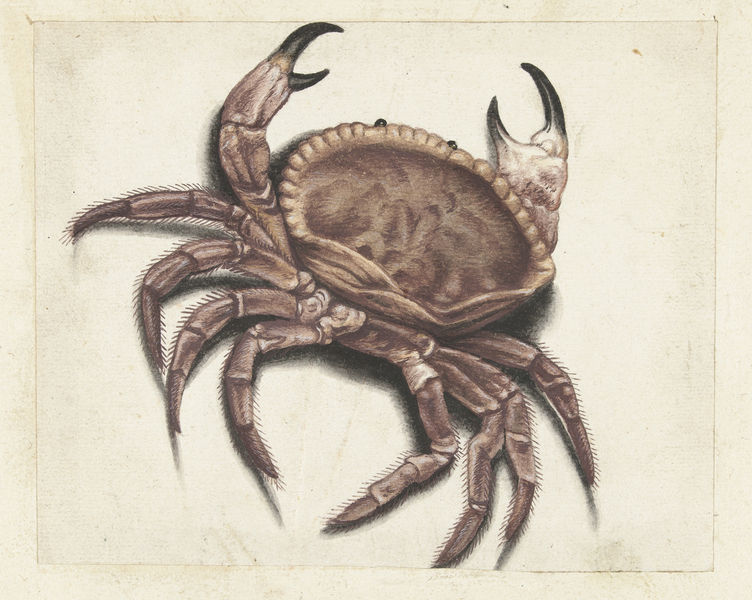
Titel: Zeekrab
Standort: Amsterdam
Institution: Rijksmuseum
Schlagwörter: schatten, braun, holz, zeichnung, tier, arme, augen, haare, füße, papier, krabbe, panzer, scheren, buch, brett, druck, leinwand, abbildung, krebs, stic, naturnah, acht beine